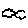
Label: cloud